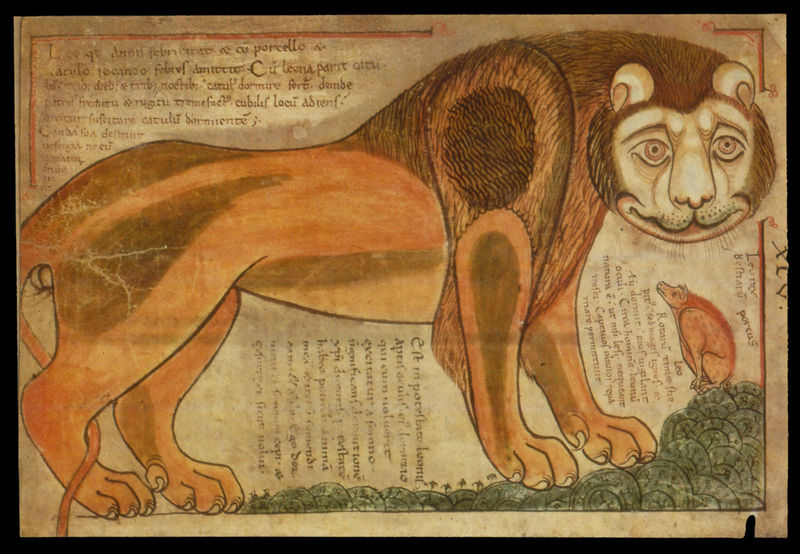
Titel: Liber Floridus
Künstler: Lambert von St. Omer
Standort: Herstellungsort: St. Omer (EU - F - Artois)
Institution: Gent, Universitätsbibliothek,
Schlagwörter: tier, augen, gesicht, rahmen, ohren, schwanz, italien, grimmig, schwein, buch, seite, krallen, allegorie, pergament, mittelalter, löwe, latein, buchmalerei, igel, porcello, tierfabel